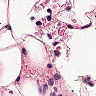
Metastatic tissue present: no